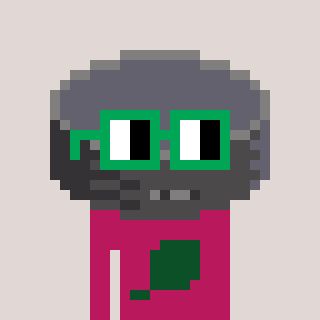
a pixel art character with square green glasses, a hockey puck-shaped head and a darkpink-colored body on a warm background